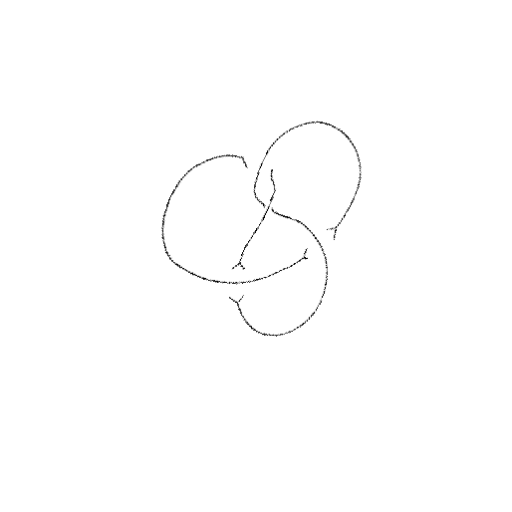
Crossing number: 4